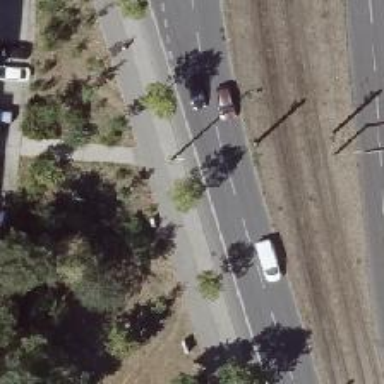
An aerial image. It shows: Secondary road with asphalt surface and lane markings.